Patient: sex F, age 28
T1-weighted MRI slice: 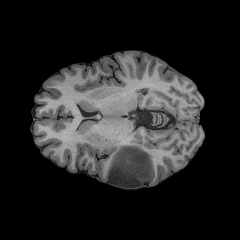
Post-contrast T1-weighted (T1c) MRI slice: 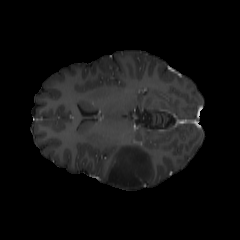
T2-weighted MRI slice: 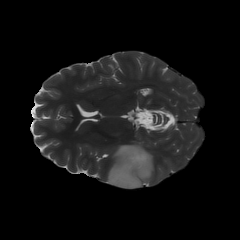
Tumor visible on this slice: yes
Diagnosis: Astrocytoma, IDH-mutant
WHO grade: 2